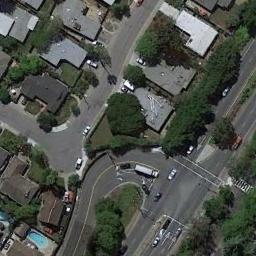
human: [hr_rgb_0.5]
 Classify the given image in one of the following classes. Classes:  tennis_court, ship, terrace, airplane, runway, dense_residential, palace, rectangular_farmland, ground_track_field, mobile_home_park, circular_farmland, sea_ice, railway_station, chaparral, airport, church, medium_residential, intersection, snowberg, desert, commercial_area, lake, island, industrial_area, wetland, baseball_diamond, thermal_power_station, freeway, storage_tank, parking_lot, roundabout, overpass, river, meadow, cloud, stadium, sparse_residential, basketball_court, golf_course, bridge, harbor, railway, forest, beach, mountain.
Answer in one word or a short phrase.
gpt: intersection